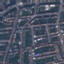
Land use / land cover: Residential